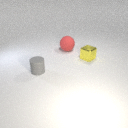
small yellow metal cube in front of large red rubber sphere